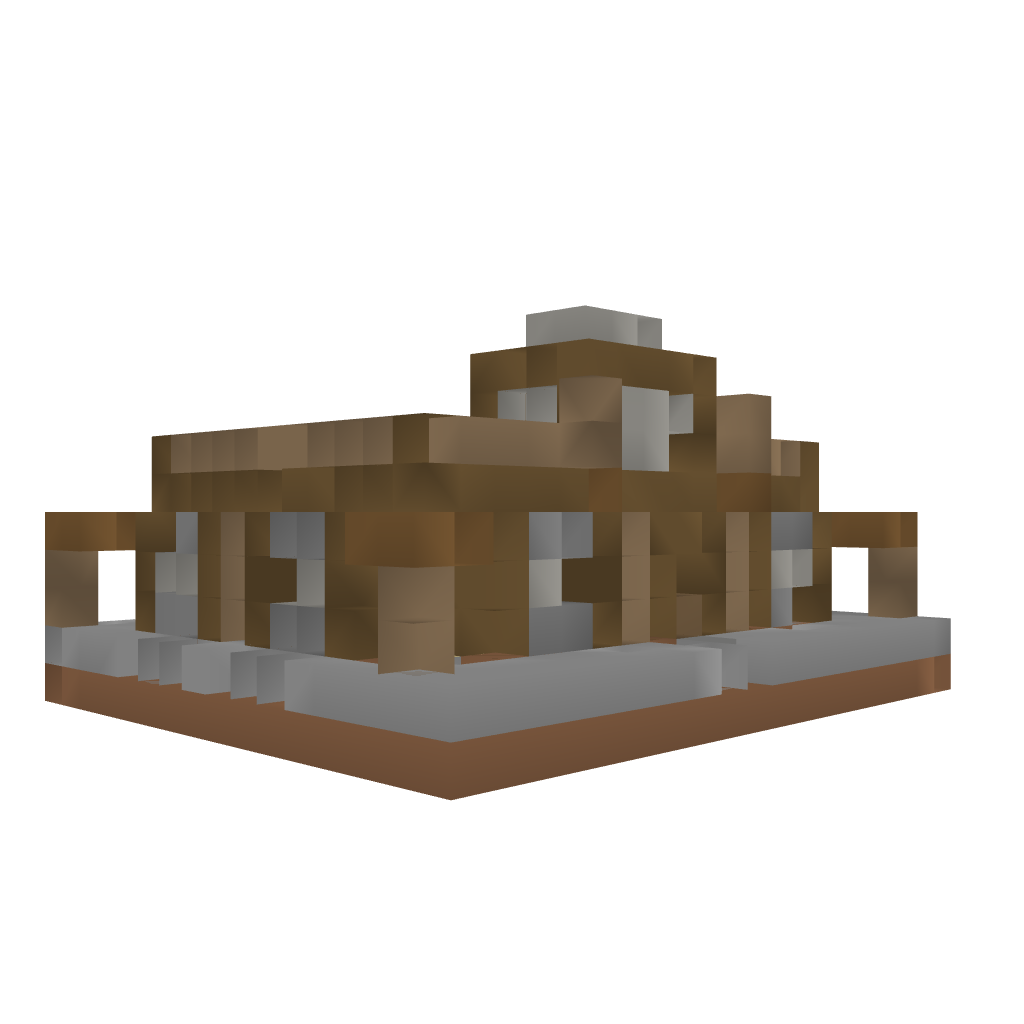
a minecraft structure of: Basic Library